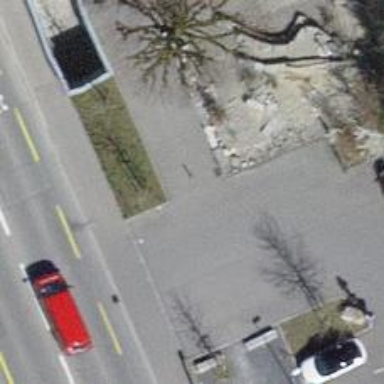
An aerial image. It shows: Bollard.